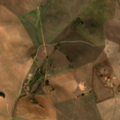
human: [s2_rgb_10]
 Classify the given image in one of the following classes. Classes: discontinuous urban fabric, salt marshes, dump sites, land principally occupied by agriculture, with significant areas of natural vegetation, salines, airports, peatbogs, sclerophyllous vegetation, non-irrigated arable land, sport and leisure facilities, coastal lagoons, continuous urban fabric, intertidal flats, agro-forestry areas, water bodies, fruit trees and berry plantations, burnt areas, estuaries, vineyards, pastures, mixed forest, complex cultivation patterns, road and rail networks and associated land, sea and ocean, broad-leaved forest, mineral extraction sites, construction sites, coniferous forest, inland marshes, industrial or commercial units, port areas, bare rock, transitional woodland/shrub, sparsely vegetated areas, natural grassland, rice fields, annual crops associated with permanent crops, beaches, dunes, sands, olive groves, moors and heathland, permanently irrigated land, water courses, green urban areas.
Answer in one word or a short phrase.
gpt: non-irrigated arable land, annual crops associated with permanent crops, transitional woodland/shrub